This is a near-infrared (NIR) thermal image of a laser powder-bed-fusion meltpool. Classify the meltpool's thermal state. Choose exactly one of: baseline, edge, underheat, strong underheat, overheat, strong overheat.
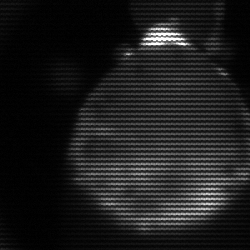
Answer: edge